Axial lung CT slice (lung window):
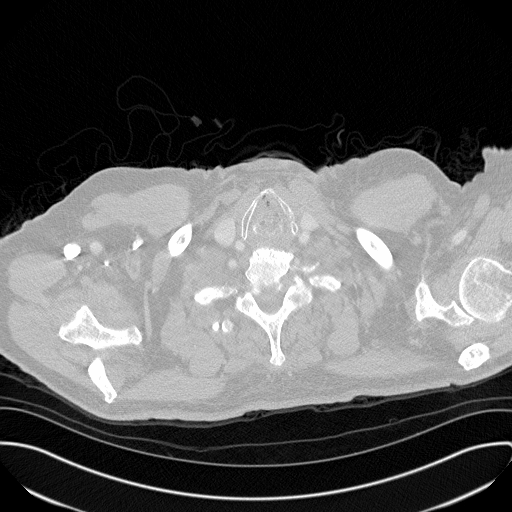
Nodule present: no